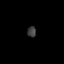
Tissue: lung
Cell type: Epithelial cells
Senescence score: 0.2335
Nuclear area (px): 92
Mean DAPI intensity: 60.337